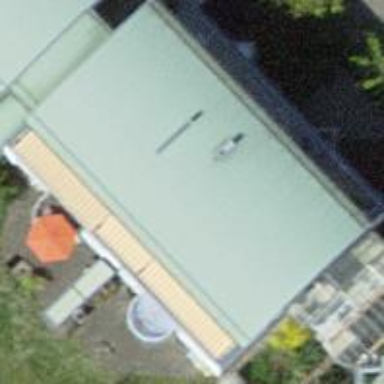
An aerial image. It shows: Flat roof terrace building.